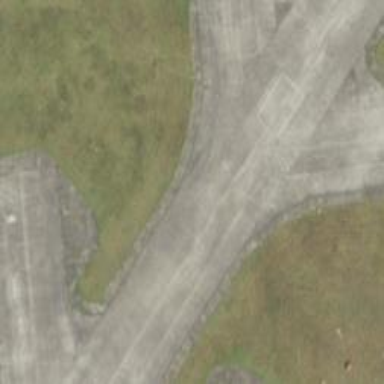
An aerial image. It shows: Asphalt taxiway at the airport.